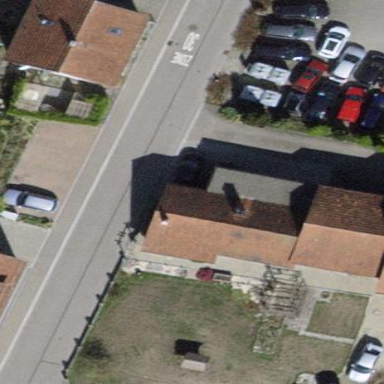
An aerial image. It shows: Building with tile roof.